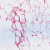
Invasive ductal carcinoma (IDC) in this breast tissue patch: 0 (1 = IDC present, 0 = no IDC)